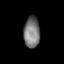
Tissue: prostate
Cell type: T cells
Senescence score: 0.7508
Nuclear area (px): 490
Mean DAPI intensity: 119.953